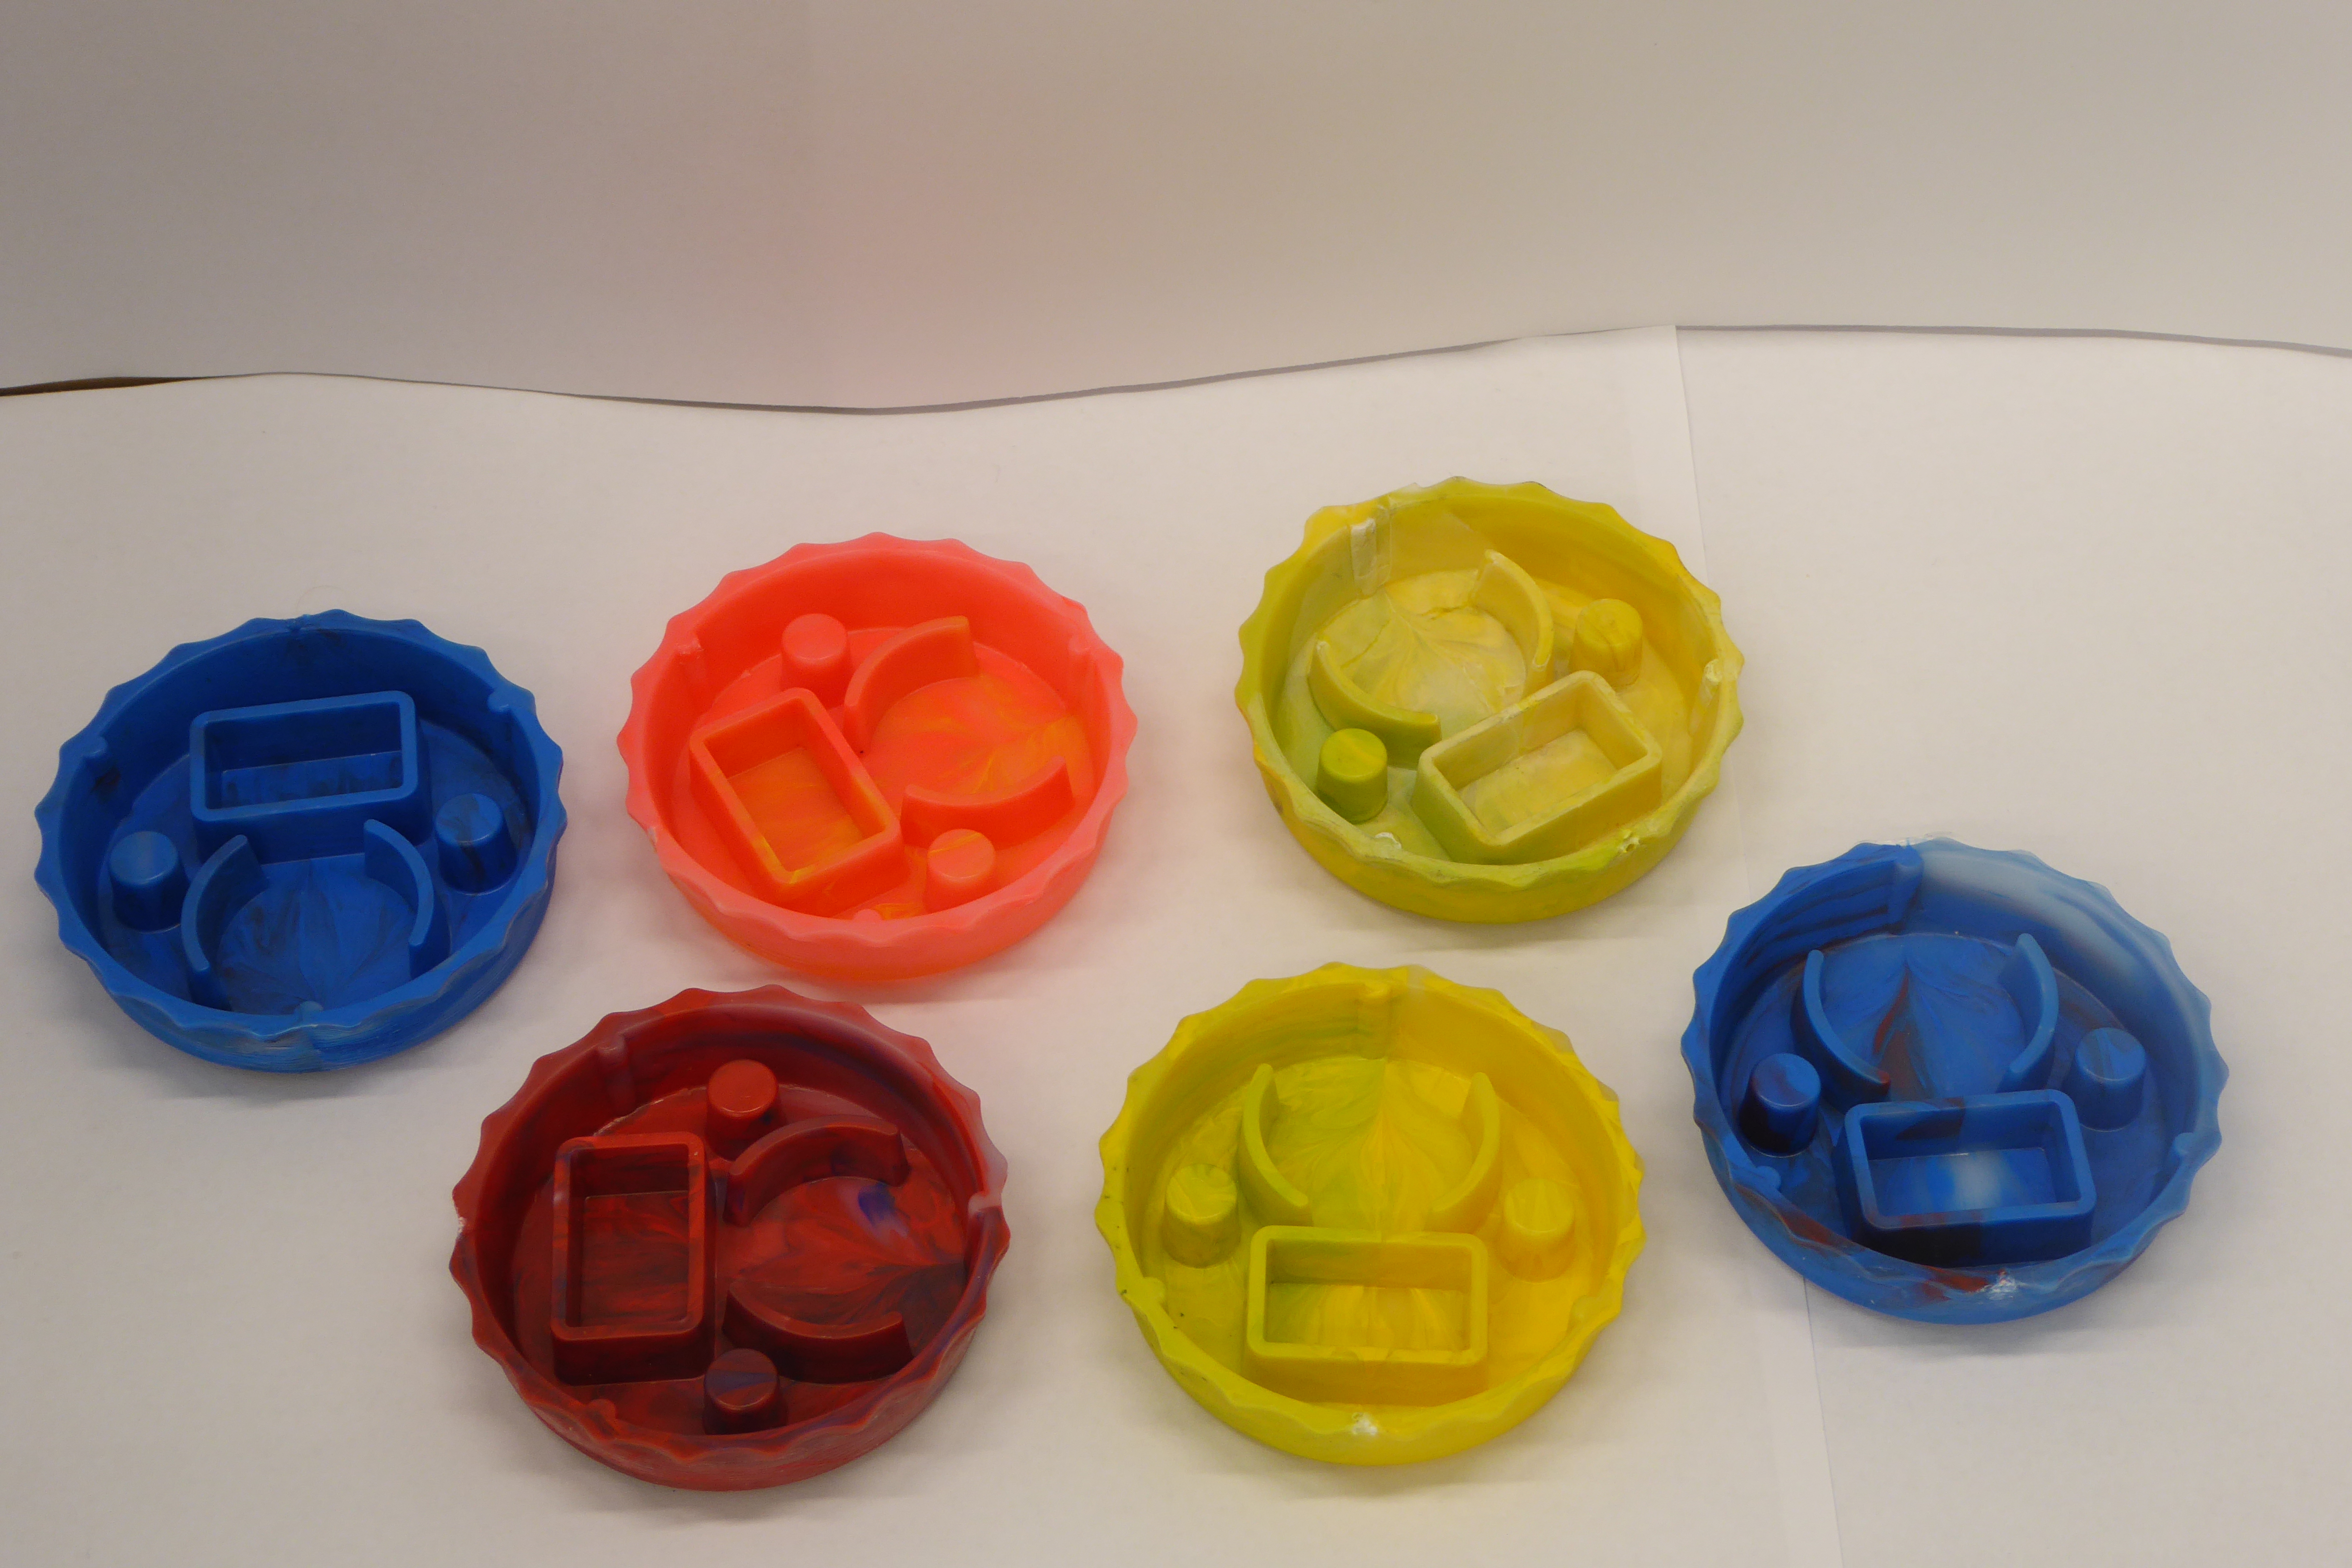
Label: Bottle Opener - Cover